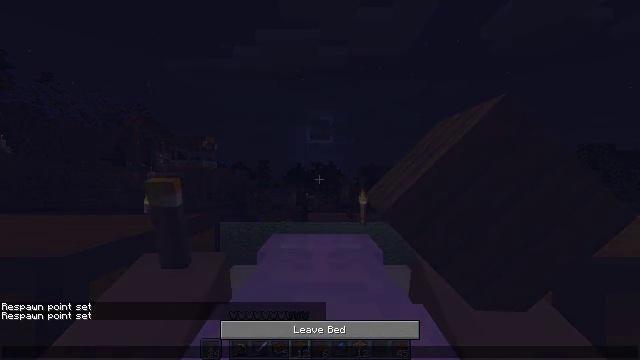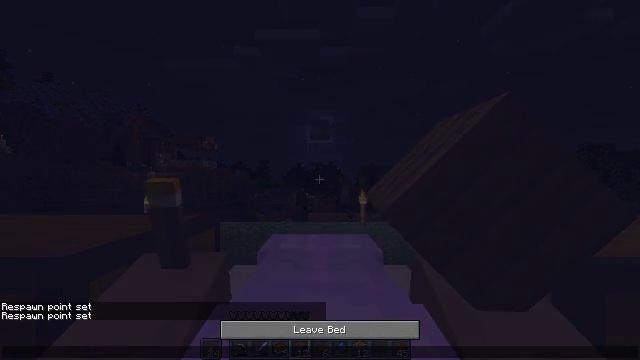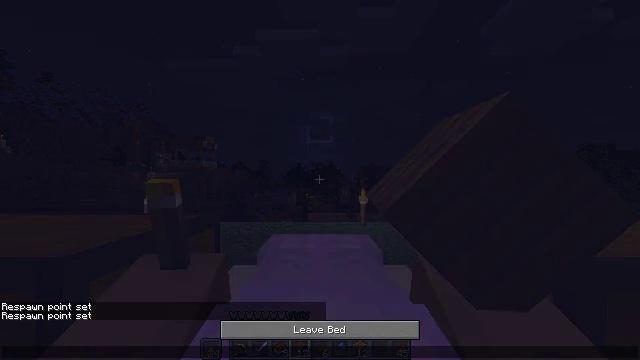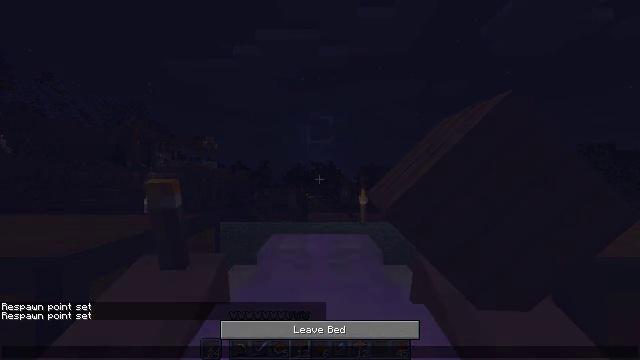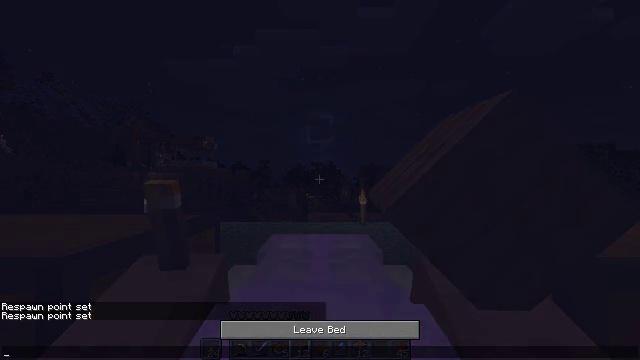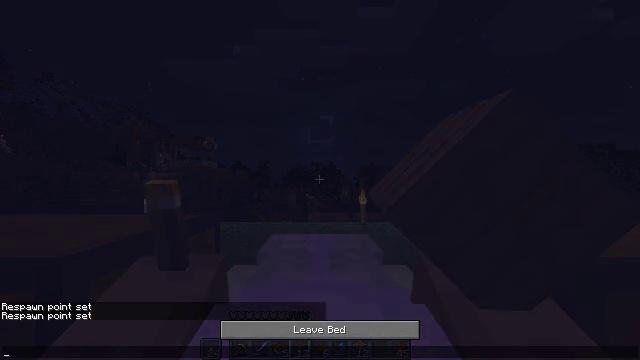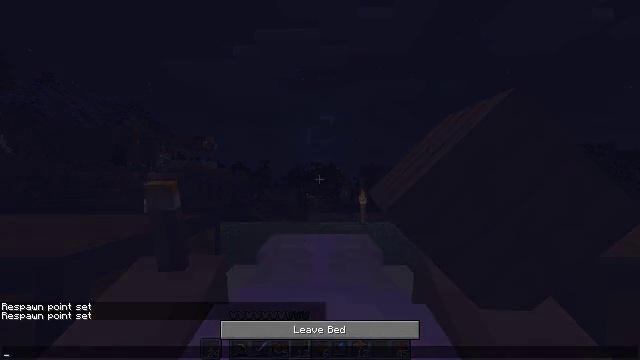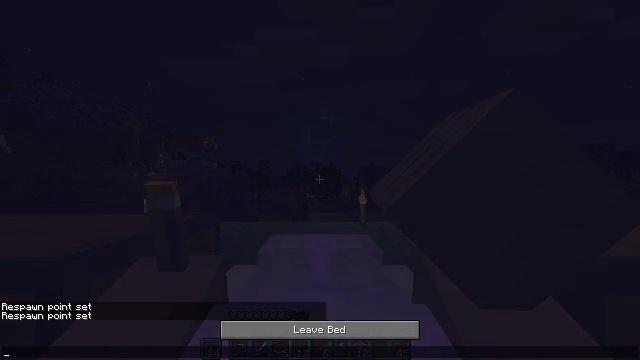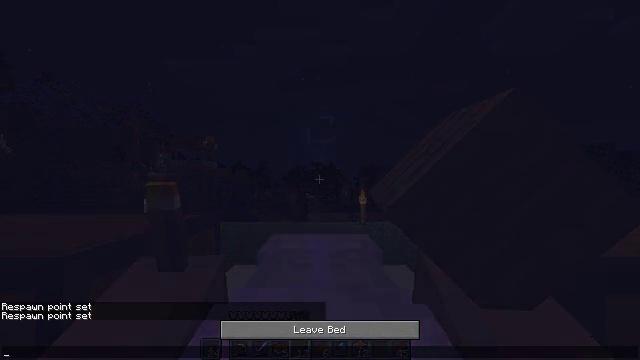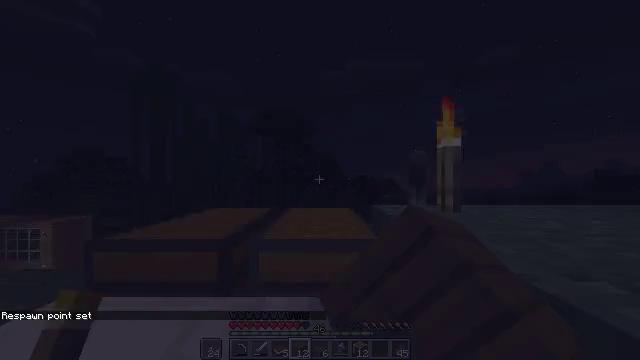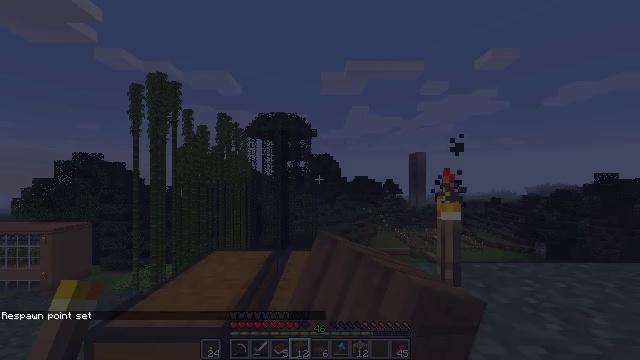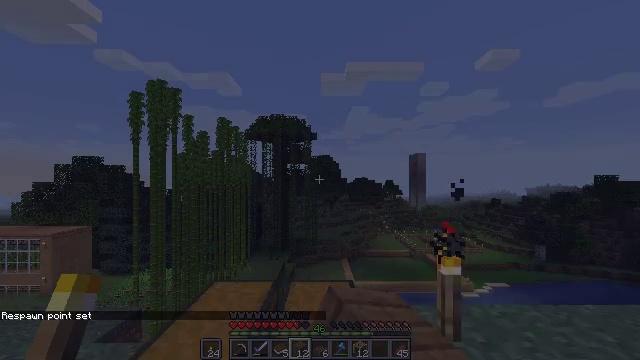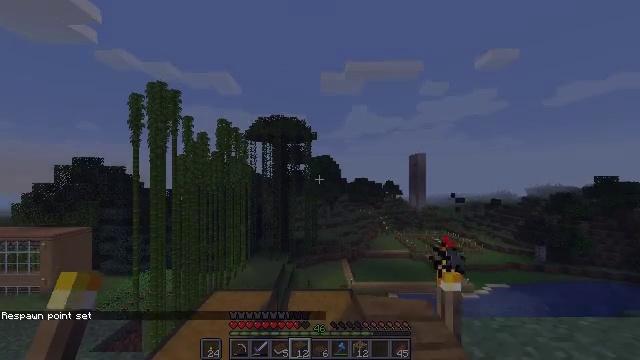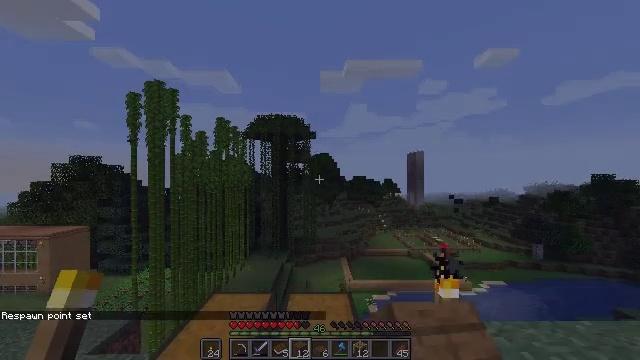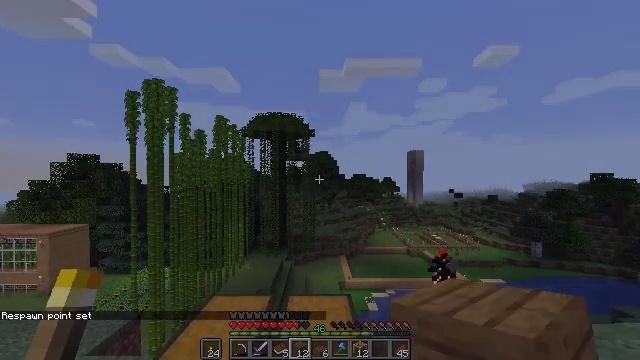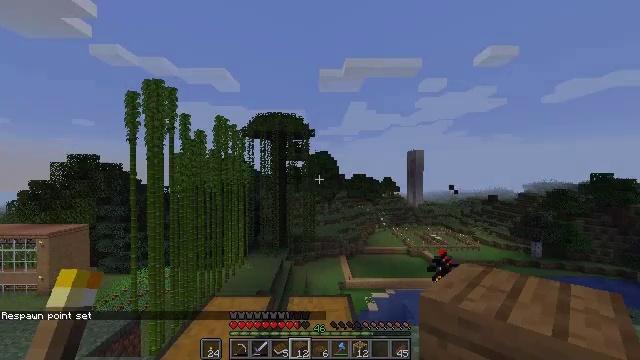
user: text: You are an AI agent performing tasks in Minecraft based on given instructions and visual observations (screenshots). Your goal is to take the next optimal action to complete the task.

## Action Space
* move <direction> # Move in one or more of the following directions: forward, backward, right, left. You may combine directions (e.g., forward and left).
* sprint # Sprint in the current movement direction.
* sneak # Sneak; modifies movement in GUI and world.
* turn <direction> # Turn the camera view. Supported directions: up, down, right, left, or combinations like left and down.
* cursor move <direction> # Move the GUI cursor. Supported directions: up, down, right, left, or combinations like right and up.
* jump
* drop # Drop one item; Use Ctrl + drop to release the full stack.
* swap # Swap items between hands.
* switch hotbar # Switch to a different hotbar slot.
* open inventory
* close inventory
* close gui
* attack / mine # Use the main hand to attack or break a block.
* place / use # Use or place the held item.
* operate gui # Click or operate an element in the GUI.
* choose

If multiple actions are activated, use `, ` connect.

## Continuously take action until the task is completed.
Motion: motion action
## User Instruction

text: Use the crafting table to make a spruce fence gate.
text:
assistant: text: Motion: no_op
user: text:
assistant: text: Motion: no_op
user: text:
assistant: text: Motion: no_op
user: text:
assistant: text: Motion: no_op
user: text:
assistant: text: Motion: no_op
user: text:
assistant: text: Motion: no_op
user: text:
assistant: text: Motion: no_op
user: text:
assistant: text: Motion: no_op
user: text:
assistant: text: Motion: no_op
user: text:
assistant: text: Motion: no_op
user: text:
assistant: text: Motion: no_op
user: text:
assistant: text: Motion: no_op
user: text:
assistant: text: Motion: no_op
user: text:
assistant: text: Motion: no_op
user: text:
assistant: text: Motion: no_op
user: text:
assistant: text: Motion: no_op
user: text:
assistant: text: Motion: no_op
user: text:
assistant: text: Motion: no_op
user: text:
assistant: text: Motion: no_op
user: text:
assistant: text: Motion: no_op
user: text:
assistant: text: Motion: turn right and down
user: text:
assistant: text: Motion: turn right and down
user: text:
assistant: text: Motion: turn right and down
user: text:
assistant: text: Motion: turn right and down
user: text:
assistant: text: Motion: turn right and down
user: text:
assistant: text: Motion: turn right and down
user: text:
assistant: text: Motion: turn right and down
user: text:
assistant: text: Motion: turn right and down
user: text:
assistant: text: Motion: no_op
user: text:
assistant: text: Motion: no_op